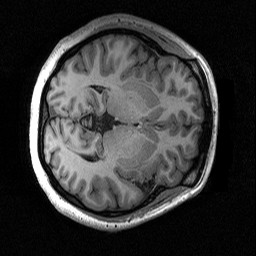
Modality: T1w
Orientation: axial